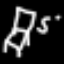
Label: chair